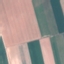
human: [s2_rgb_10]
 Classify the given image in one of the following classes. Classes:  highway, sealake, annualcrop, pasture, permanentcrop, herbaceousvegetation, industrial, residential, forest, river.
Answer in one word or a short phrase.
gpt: AnnualCrop